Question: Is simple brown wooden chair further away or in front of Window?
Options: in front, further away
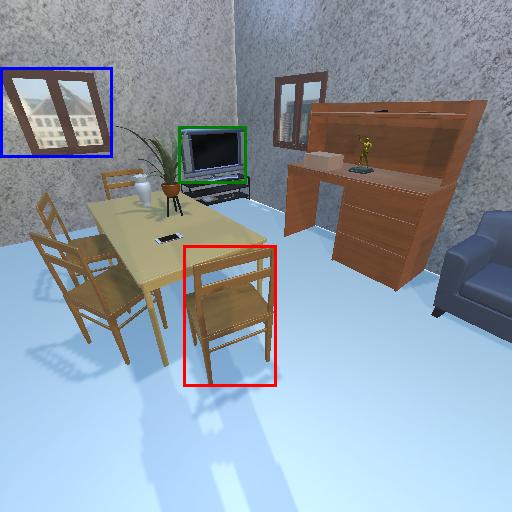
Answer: in front